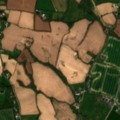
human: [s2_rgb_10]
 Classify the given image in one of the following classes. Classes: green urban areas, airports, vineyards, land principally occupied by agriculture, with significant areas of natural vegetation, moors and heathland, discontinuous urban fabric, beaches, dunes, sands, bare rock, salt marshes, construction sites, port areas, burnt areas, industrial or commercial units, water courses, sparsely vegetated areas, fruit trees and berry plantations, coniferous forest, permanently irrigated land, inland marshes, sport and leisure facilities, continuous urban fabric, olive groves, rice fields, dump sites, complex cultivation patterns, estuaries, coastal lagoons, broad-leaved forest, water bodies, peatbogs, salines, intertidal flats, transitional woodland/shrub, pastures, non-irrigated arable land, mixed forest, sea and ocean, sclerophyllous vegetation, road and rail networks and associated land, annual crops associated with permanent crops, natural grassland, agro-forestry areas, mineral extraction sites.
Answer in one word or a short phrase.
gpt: discontinuous urban fabric, non-irrigated arable land, pastures